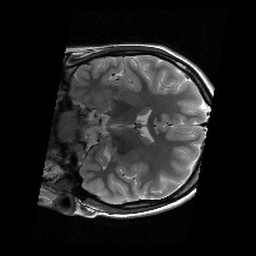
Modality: T2w
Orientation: coronal
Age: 18
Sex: female
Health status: healthy
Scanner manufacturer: siemens
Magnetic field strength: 3 T
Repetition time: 6 s
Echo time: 0.064 s